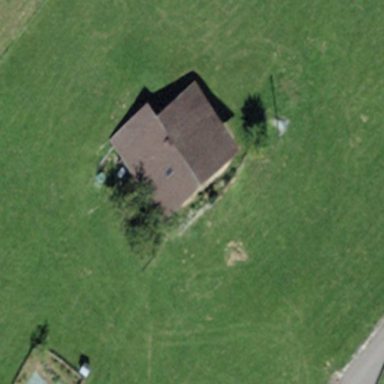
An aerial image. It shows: Farm building.